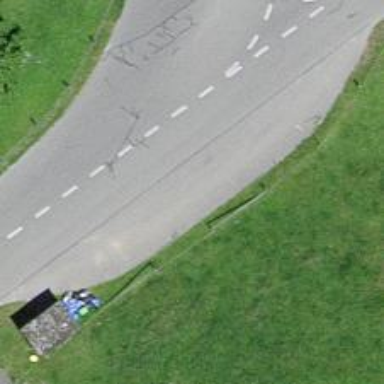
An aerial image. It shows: Bus stop with shelter. It is platform for public transport.